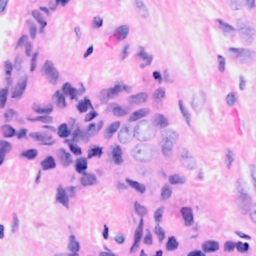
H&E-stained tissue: Breast